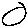
Label: circle